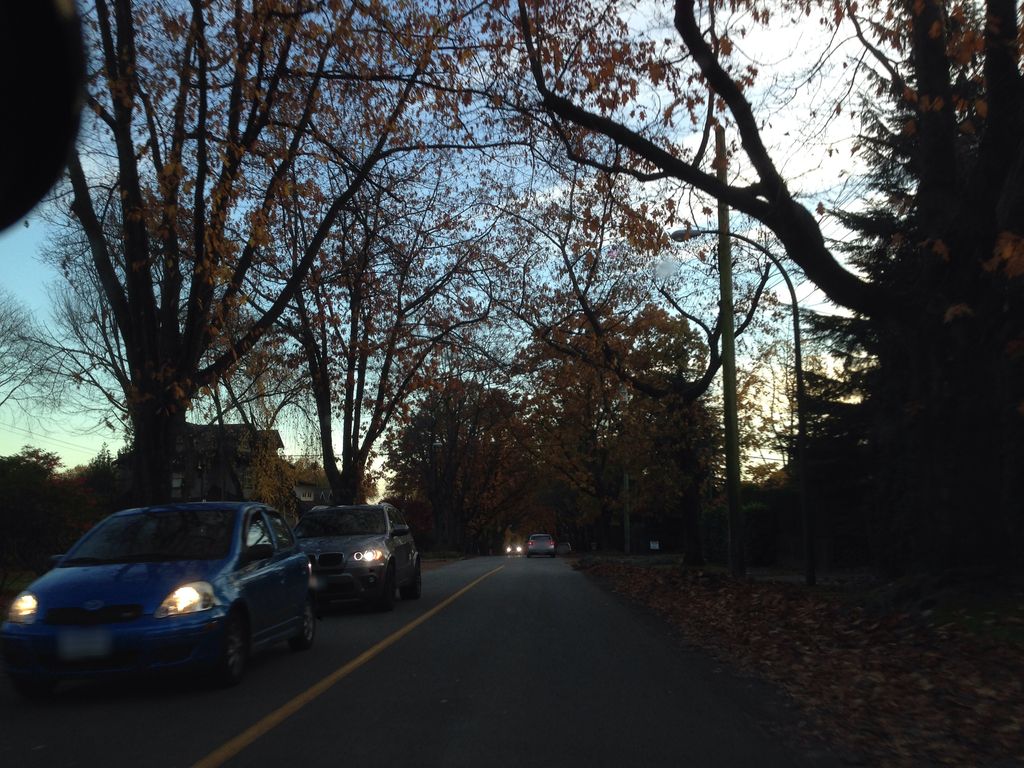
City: vancouver